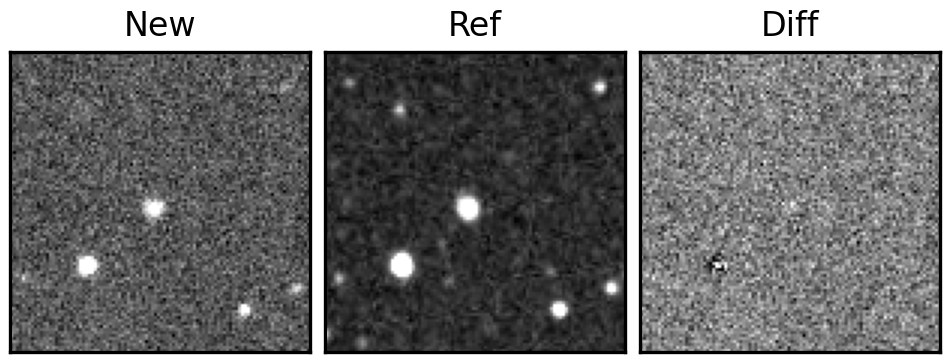
Label: real